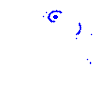
Particle: kaon